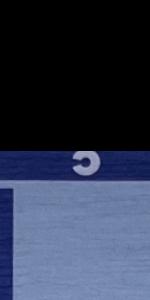
Label: Empty